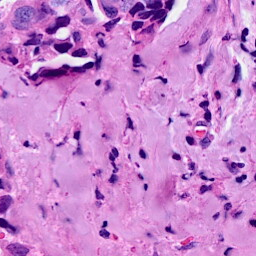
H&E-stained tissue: Breast